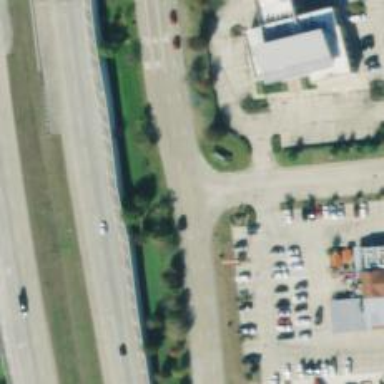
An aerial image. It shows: Secondary road with frontage road alongside.